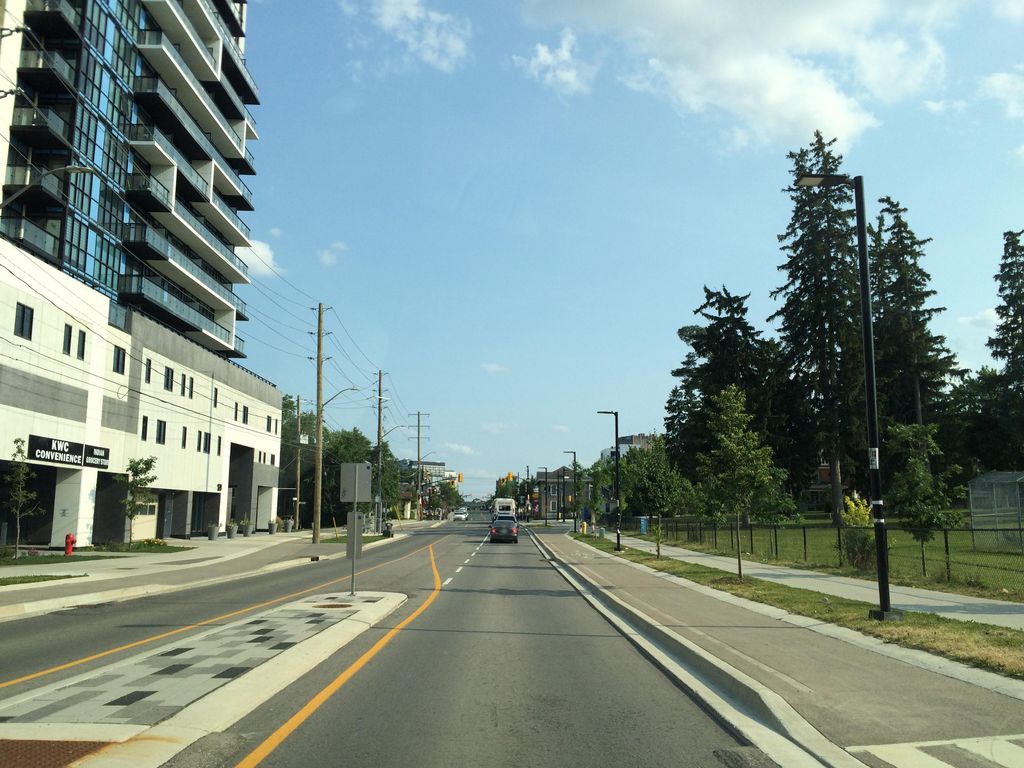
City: kitchener-waterloo